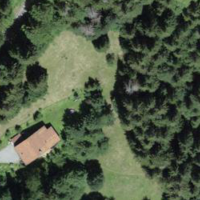
EUNIS habitat code: 43
Species observed at this site:
Fagus sylvatica
Salvia pratensis